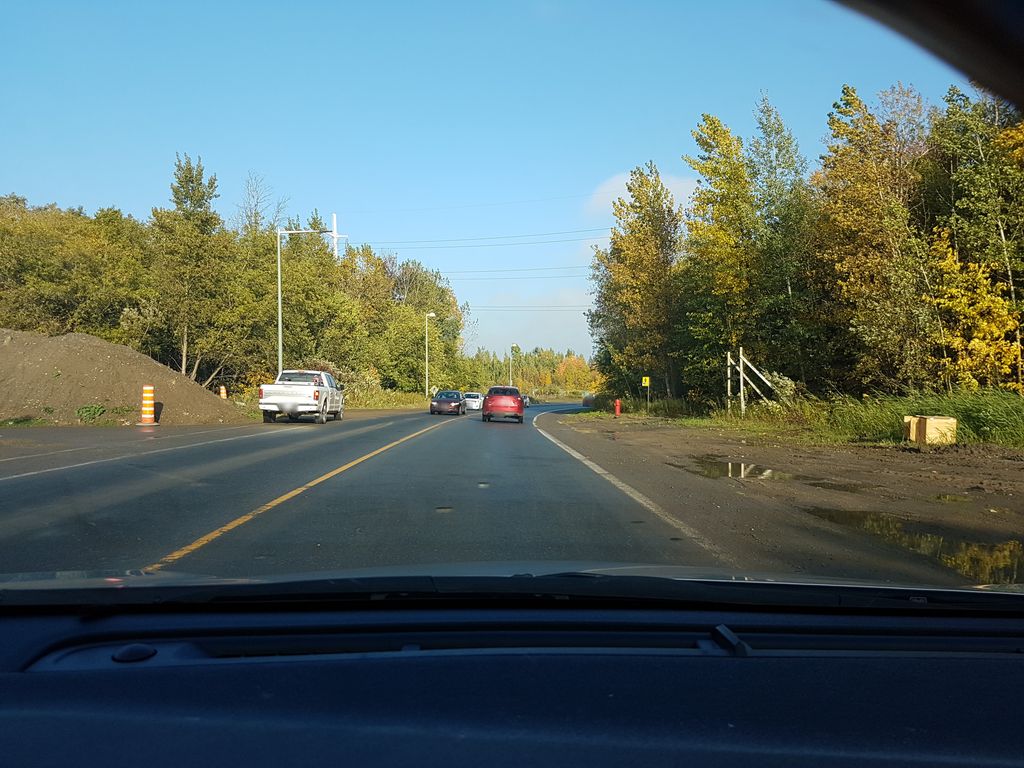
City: quebec_city